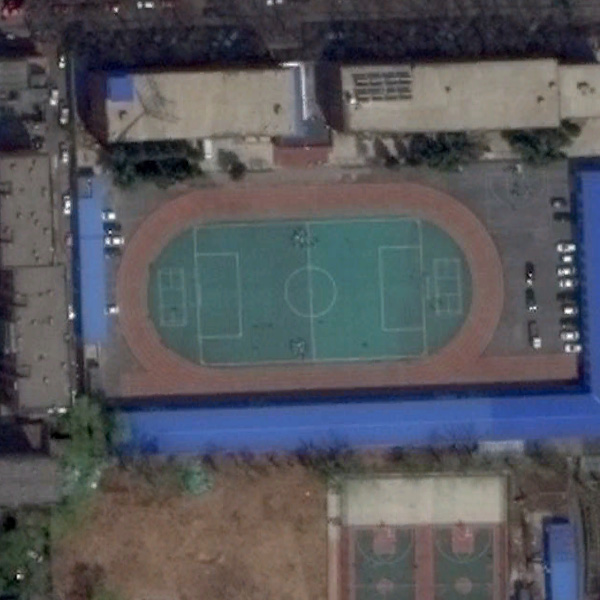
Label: Playground